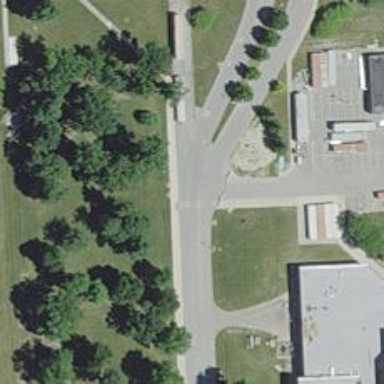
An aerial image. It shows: Service road with separate sidewalk.